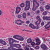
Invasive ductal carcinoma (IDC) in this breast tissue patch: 0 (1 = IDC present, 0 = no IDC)